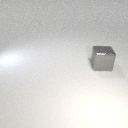
large gray metal cube